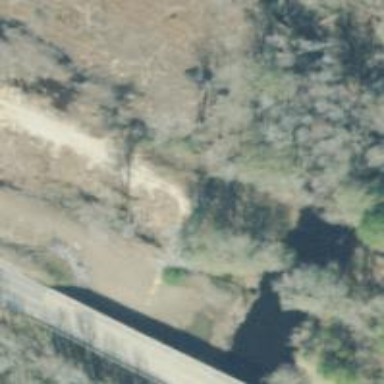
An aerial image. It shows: Abandoned road.